Question: Helou, I find program which display raw NMEA data fromy gps by port COM in Real-Time. LInks here: <URL>. Then I connect my GPS and ... :
My : is any way to data in which ? My problems shows in the picture below. Please help.

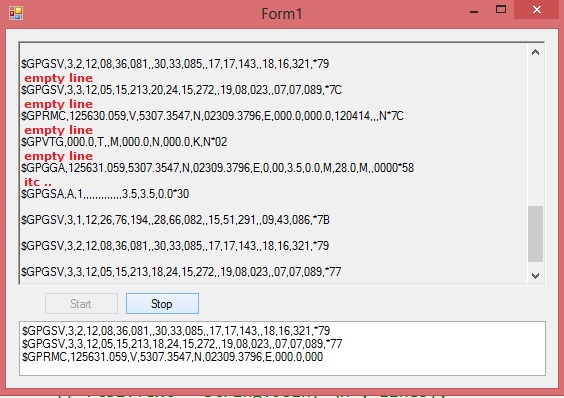
Answer: I found the answer, I added to code:
'''
private void rtb1_TextChanged(object sender, EventArgs e)
{
// if lines dont starts with char $ dont display it
var lines = rtb1.Lines.Where(l => l.StartsWith("$"));
rtb1.Text = String.Join("
", lines);
}
'''
But is it correct and only way to solve this problem?
I test this part and it's not correct in displaying data .. Sometimes it's added for example in one line "$GPRMC,,,..$GPGSV" ..